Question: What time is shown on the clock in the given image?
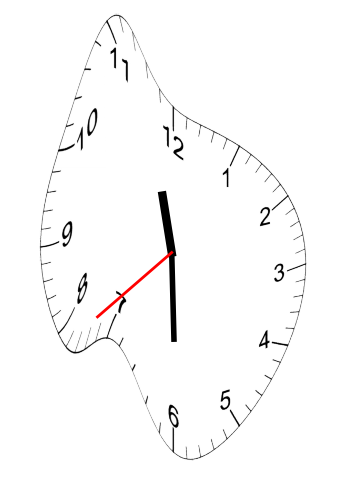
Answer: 11:29:38